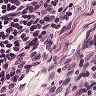
Metastatic tissue present: no